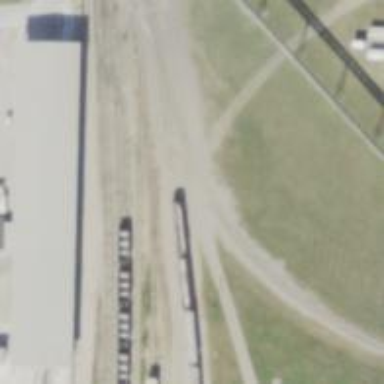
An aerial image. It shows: Rail spur service.